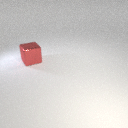
large red metal cube